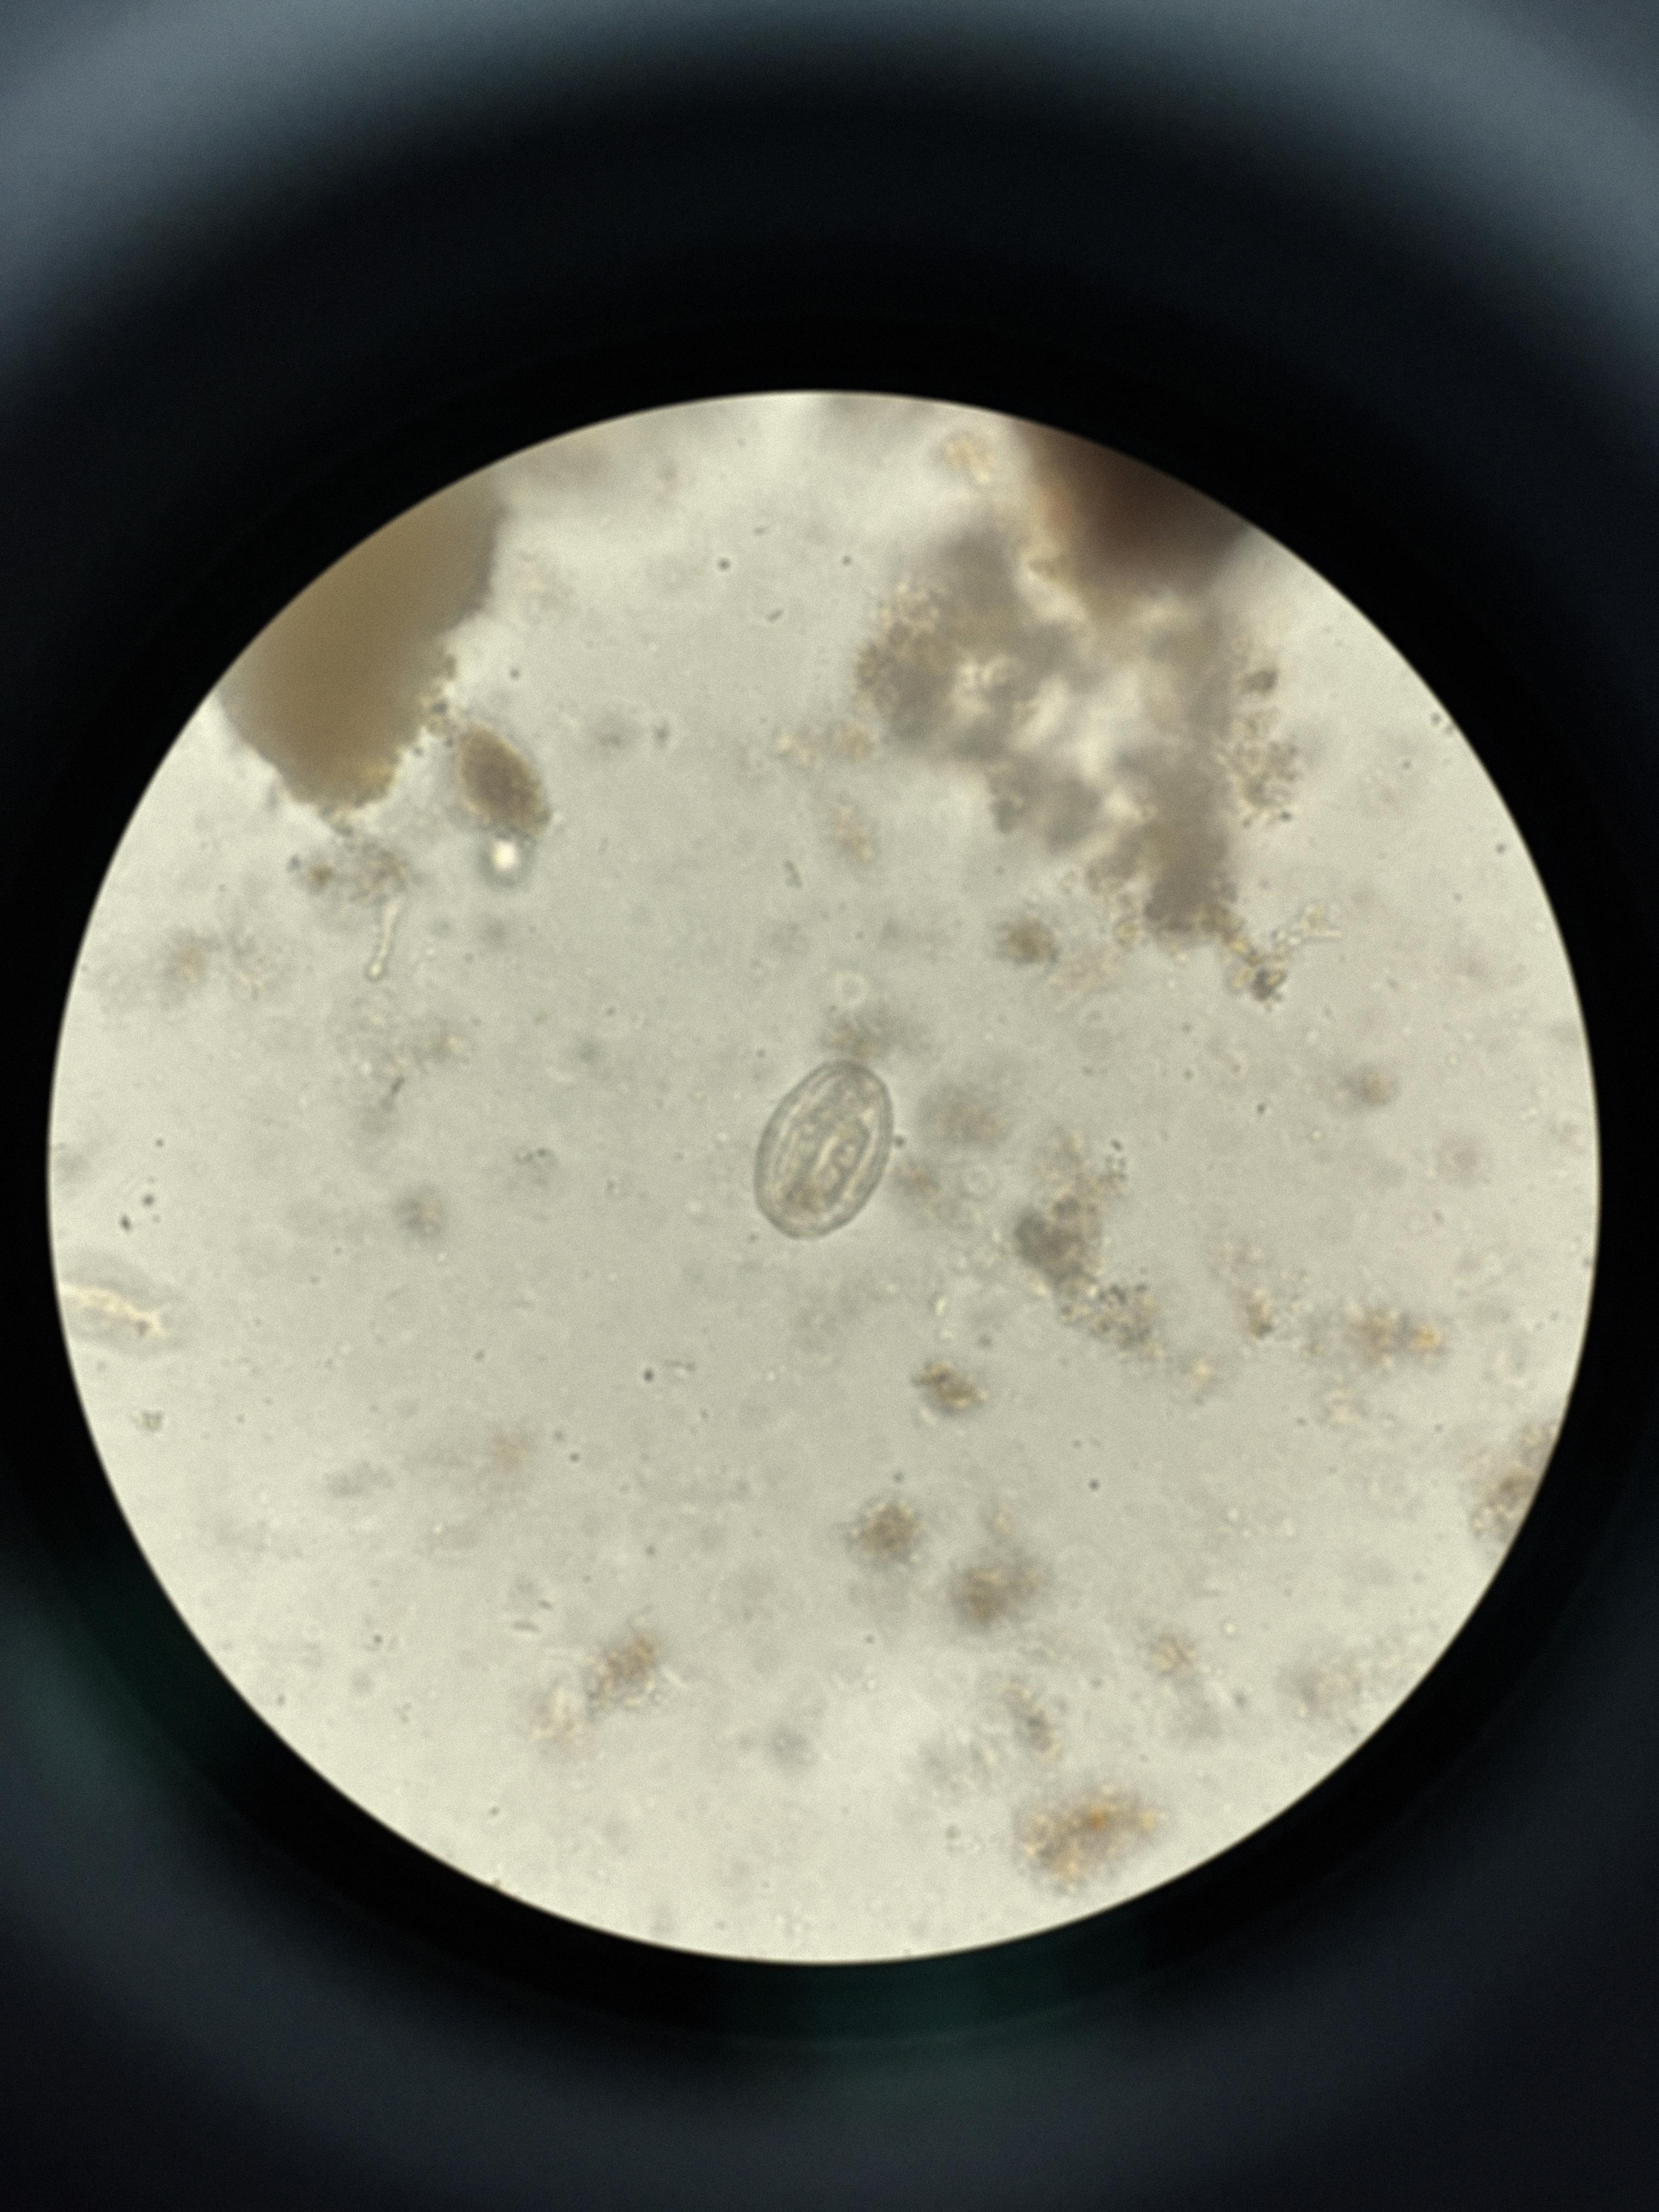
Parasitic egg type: Ascaris lumbricoides